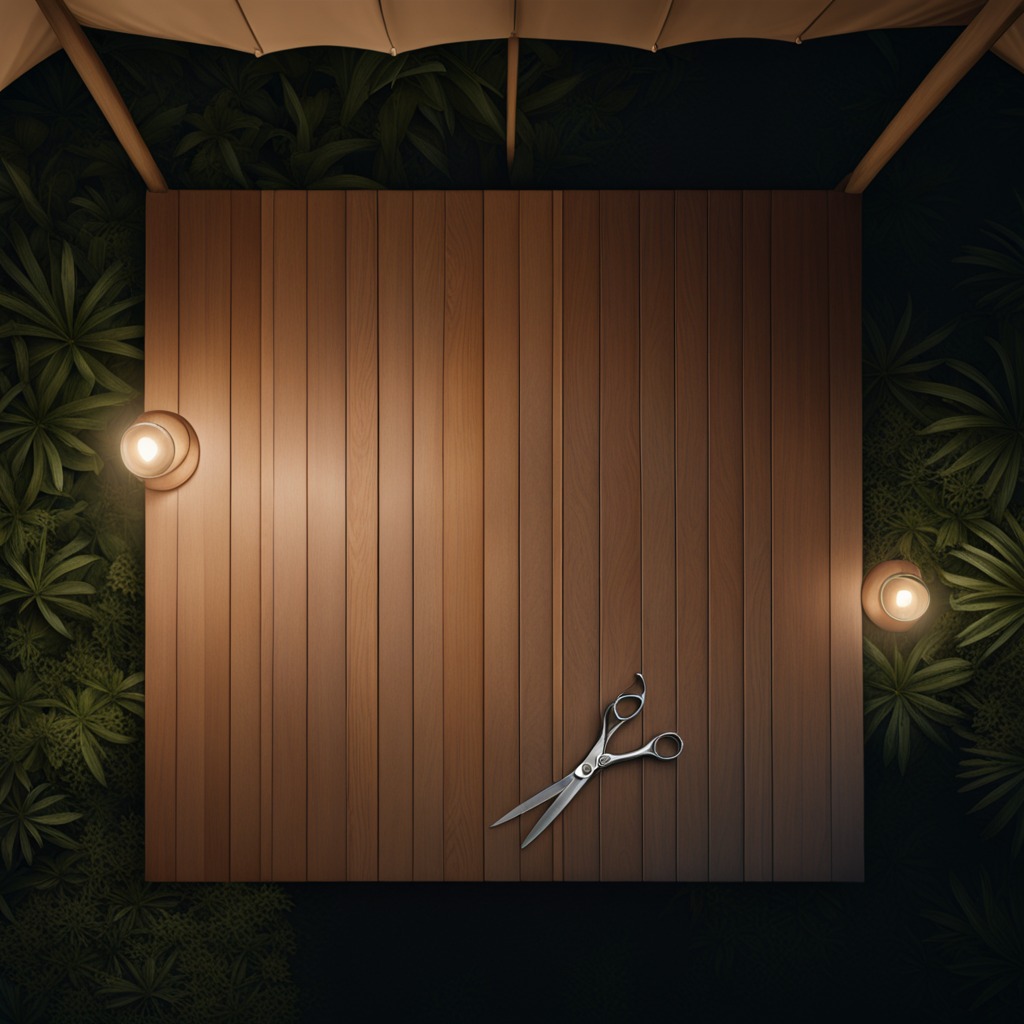
A scissor is lying on the wooden table.